Interaction volume radius: 5 \u00c5
Interaction volume height: 20 \u00c5
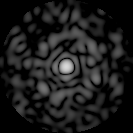
Disorder parameter: 0.8509